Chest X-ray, PA view. Patient: 66 years old, sex M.
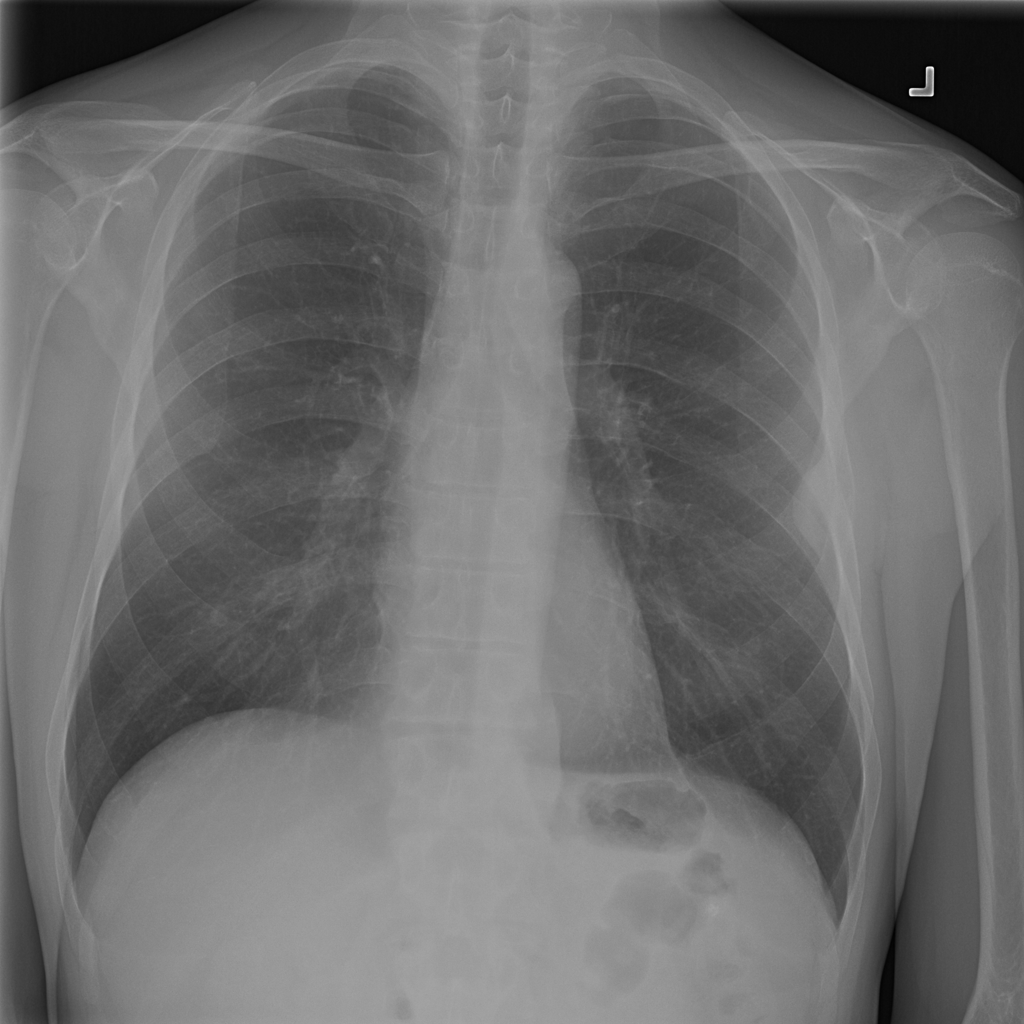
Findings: Consolidation, Mass